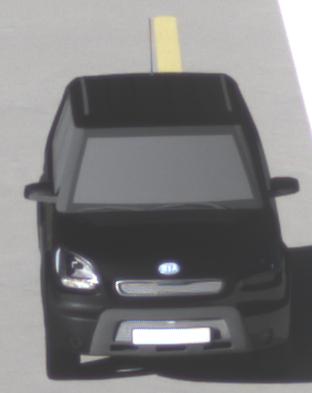
Make: KIA
Model: Soul 1.6
Detailed model: Soul (AM)
Model produced from: 2009/02
Model produced until: 2009/11
Doors: 5
Color: black
Road condition: dry road
Daytime: morning or afternoon
Contrast: high contrast